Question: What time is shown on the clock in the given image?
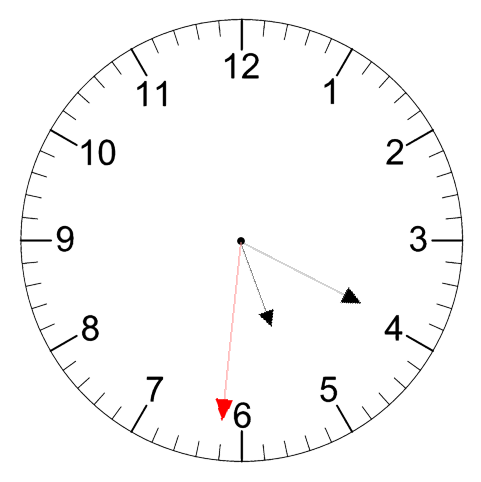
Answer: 05:19:31